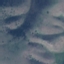
Land use / land cover: HerbaceousVegetation